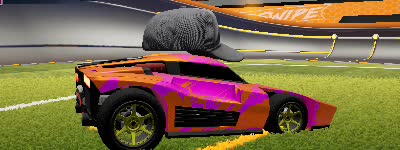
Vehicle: breakout